Chest X-ray. View position: AP
Patient age: 13
Patient sex: F
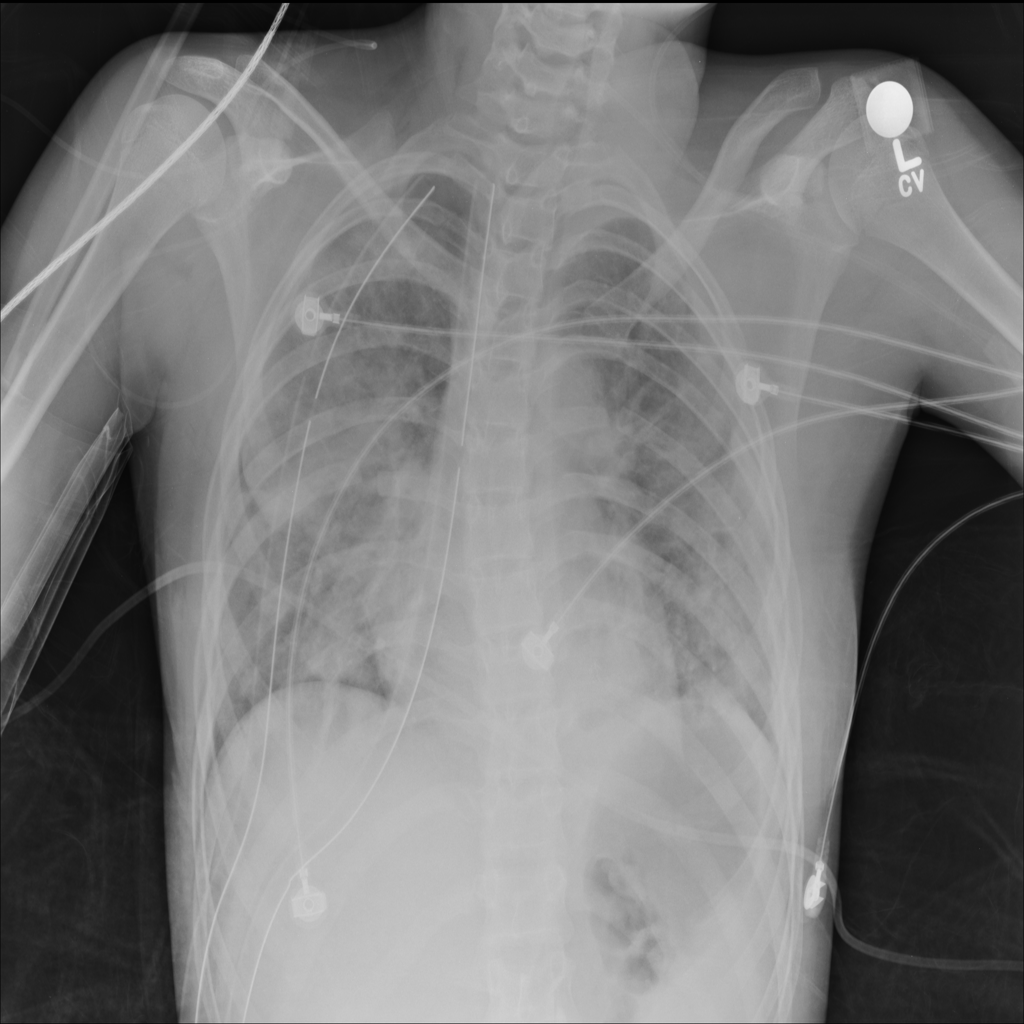
Finding: Pneumothorax